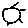
Label: sun